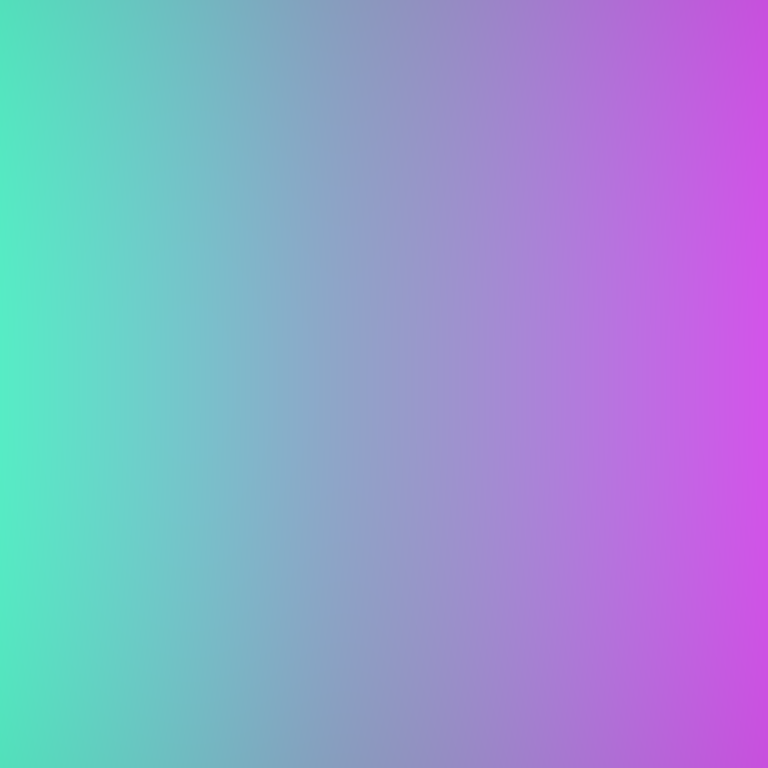
Abstract light effect, smooth gradient from teal to magenta, serene atmosphere, soft blend, no room, no furniture, no objects.